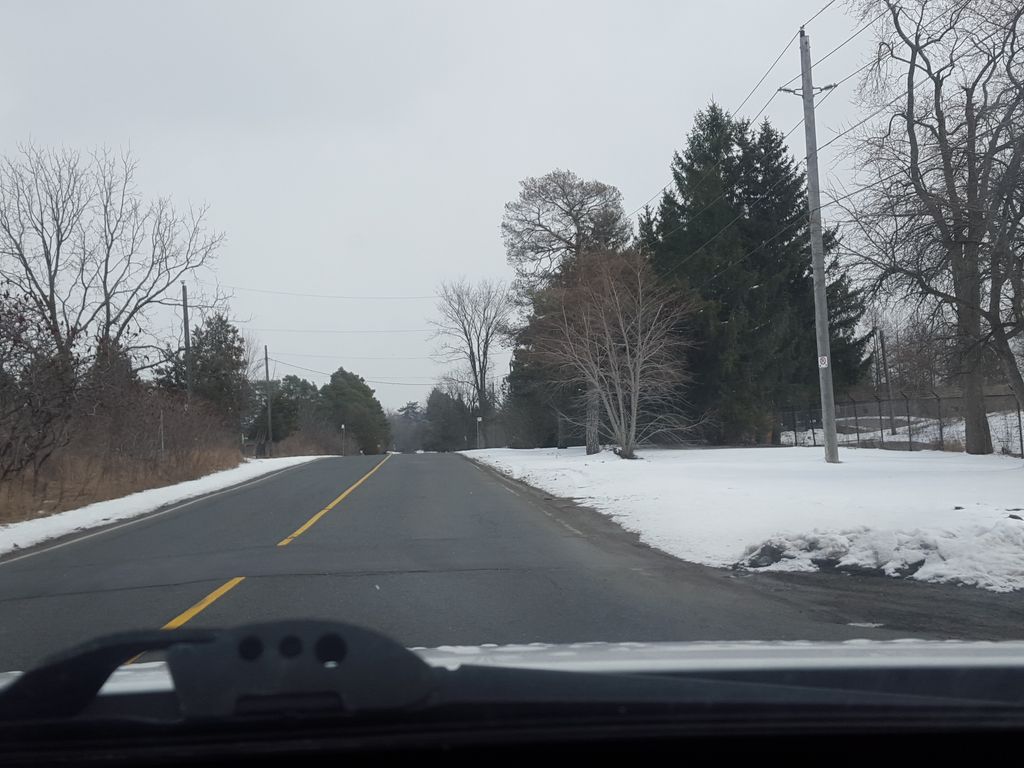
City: toronto